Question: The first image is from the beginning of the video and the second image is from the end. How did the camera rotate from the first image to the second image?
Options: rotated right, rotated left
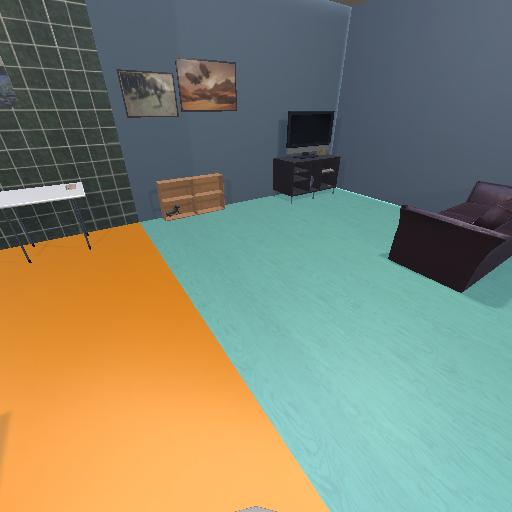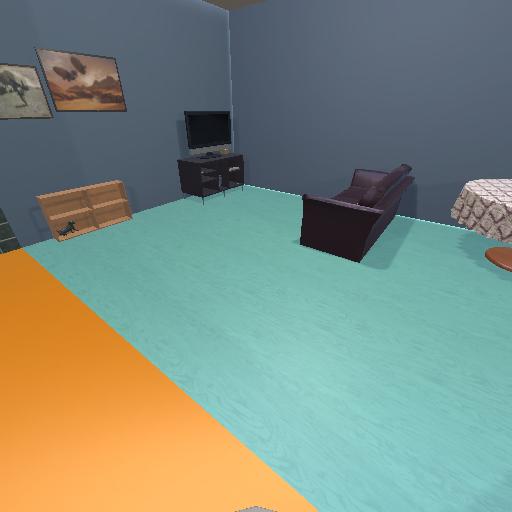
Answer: rotated right